Question: I'm attempting to create a new custom bottom action bar. The visuals seem ok, however, adding an onClick to the inflated ImageView (from the RelativeLayout) throws a 'could not find method' error. I'm testing it with the textOnClickTest method below.
I'm basically trying to customize the spacing between the icons. The onClick doesn't seem to work though.

'''
@Override
public boolean onCreateOptionsMenu(Menu menu) {
super.onCreateOptionsMenu(menu);
new MenuInflater(this).inflate(R.menu.activity_menu, menu);
RelativeLayout relativeLayout = (RelativeLayout) menu.findItem(R.id.search).getActionView();
View view2 = getLayoutInflater().inflate(R.layout.bottom_actionbar, null);
relativeLayout.addView(view2);
return true;
}
'''
Test function:
'''
public void textOnClickTest (){
System.out.println("prints stuff");
}
'''
bottom_action.xml
'''
<?xml version="1.0" encoding="utf-8"?>
<RelativeLayout xmlns:android="http://schemas.android.com/apk/res/android"
android:id="@+id/action_bottom"
android:layout_width="match_parent"
android:layout_height="match_parent" >
<ImageView
android:id="@+id/layers"
android:layout_width="wrap_content"
android:layout_height="wrap_content"
android:clickable="true"
android:onClick="textOnClickTest"
android:src="@drawable/layers_icon"/>
</RelativeLayout>
'''
action_menu.xml
'''
<?xml version="1.0" encoding="utf-8"?>
<menu xmlns:android="http://schemas.android.com/apk/res/android" >
<item
android:title="Search"
android:id="@+id/search"
android:actionLayout="@layout/bottom_actionbar"
android:icon="@drawable/layers_icon"
android:numericShortcut="1"
android:alphabeticShortcut="s"
android:showAsAction="always" />
<item
android:id="@+id/menuU"
android:icon="@drawable/social_group"
android:numericShortcut="2"
android:alphabeticShortcut="u"
android:showAsAction="always" />
</menu>
'''
Top actionbar:
'''
mActionBar = getActionBar();
mActionBar.setDisplayOptions(ActionBar.DISPLAY_SHOW_CUSTOM | ActionBar.DISPLAY_SHOW_HOME);
mActionBar.setDisplayShowHomeEnabled(false);
mActionBar.setDisplayShowTitleEnabled(false);
View view = View.inflate(getApplicationContext(), R.layout.just_text, null);
mActionBar.setCustomView(view);
'''
just_text.xml
'''
<RelativeLayout xmlns:android="http://schemas.android.com/apk/res/android"
android:layout_width="fill_parent"
android:layout_height="match_parent">
<TextView
android:id="@+id/action"
android:layout_width="wrap_content"
android:layout_height="match_parent"
android:gravity="center"
android:clickable="true"
android:onClick="testOnClickText"
android:text="@string/app_name"
android:textSize="30sp"/>
</RelativeLayout>
'''
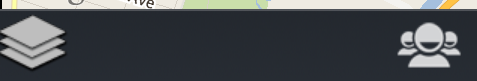
Answer: The 'textOnClickTest ()' method should accept a parameter of fype 'View'.
Something like this:
'''
public void textOnClickTest (View view){
//..
}
'''
(As a side note, inflating that RelativeLayout in 'onCreateOptionsMenu()' does not seem an appropriate location. If you want something to happen when a menu option is clicked, then you should override 'onOptionsItemSelected()')